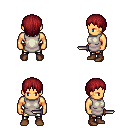
a pixel art fantasy rpg character, male body template, human, tanned skin, white tunic, gold greaves, brunette plain hairstyle, brown shoes, dagger, four views (front, back, left, right), 2x2 character sprite sheet, small pixel art, hard edges, no anti-aliasing